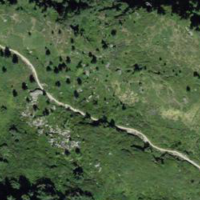
EUNIS habitat code: 31
Species observed at this site:
Arnica montana